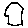
Label: hexagon